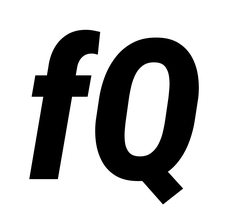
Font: Roboto-Italic_Condensed_ExtraBold_Italic